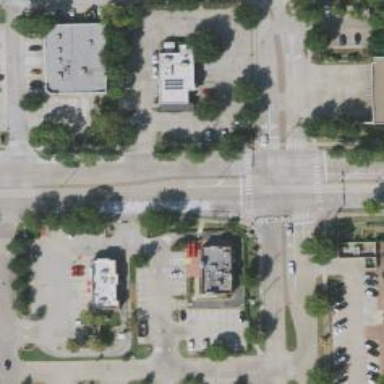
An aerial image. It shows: Secondary road with separate sidewalks.